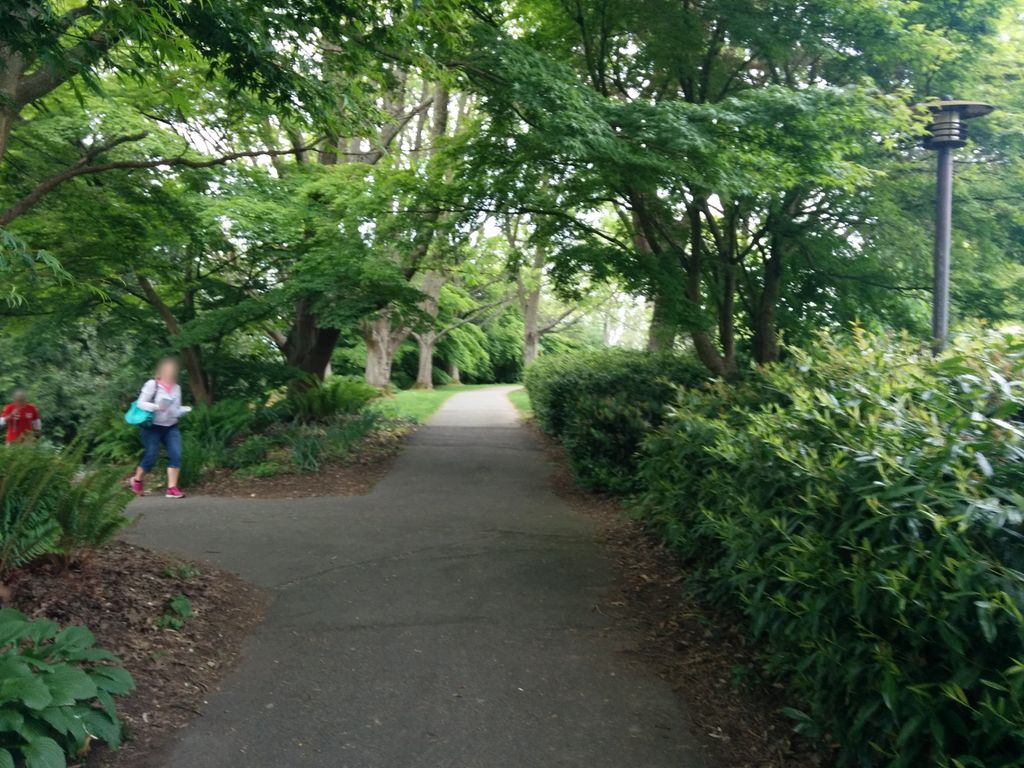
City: vancouver